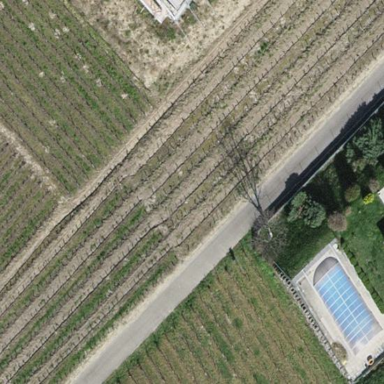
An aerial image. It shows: Vineyard growing grapes.